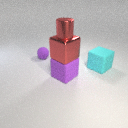
large purple rubber cube below large red metal cube